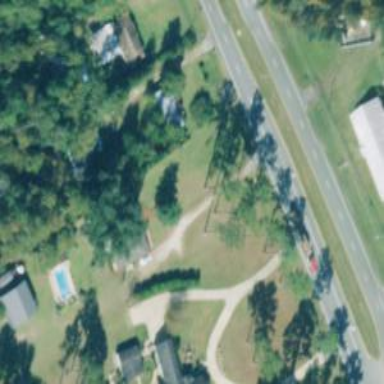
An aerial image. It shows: Driveway.